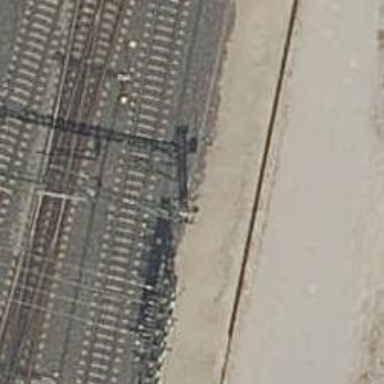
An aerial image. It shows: Railway track with electrified contact lines. This is siding track.